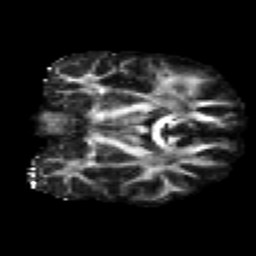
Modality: FA
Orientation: coronal
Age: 22
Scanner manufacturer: siemens
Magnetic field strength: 3 T
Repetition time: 2.2 s
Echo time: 0.084 s